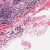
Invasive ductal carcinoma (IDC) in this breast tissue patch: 0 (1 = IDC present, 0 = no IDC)